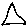
Label: triangle